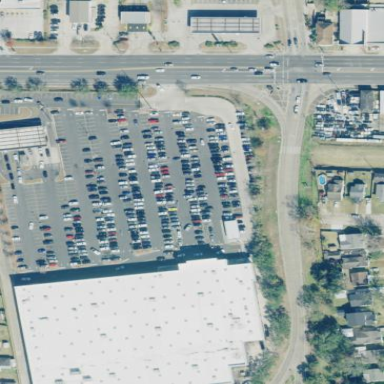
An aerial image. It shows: Retail area.